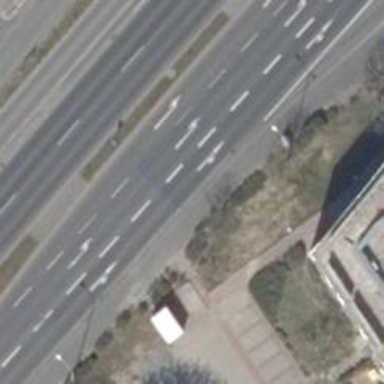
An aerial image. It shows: Footway along the road.